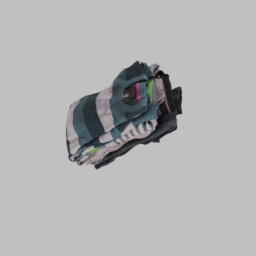
Label: people